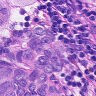
Metastatic tissue present: yes